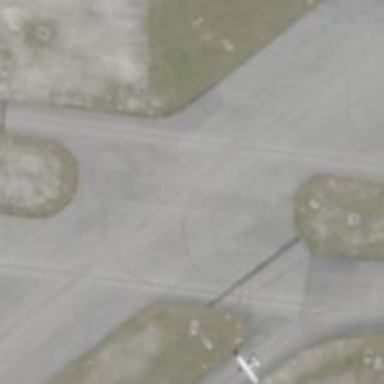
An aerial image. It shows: View of taxiway at the airport.